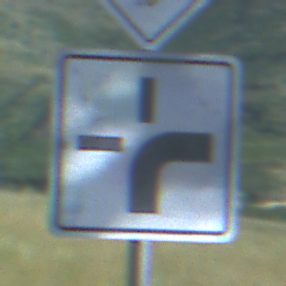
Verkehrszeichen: VerlaufVorfahrtsstrasse3
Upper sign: Vorfahrtsstrasse
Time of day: Night
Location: Outdoor (Nature)
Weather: PartlyCloudy
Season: NotSpecified
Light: Natural